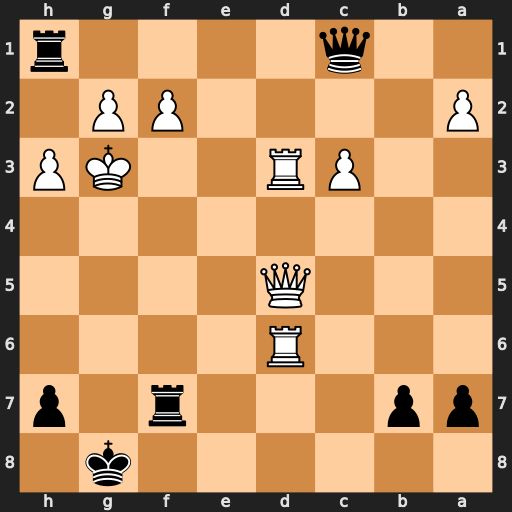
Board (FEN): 6k1/pp3r1p/3R4/3Q4/8/2PR2KP/P4PP1/2q4r
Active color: b
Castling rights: -
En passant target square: -
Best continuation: Qf4#